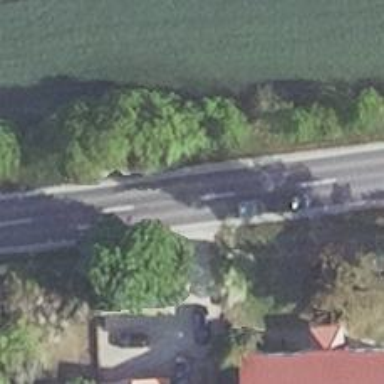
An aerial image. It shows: Secondary road with asphalt surface and lane markings.